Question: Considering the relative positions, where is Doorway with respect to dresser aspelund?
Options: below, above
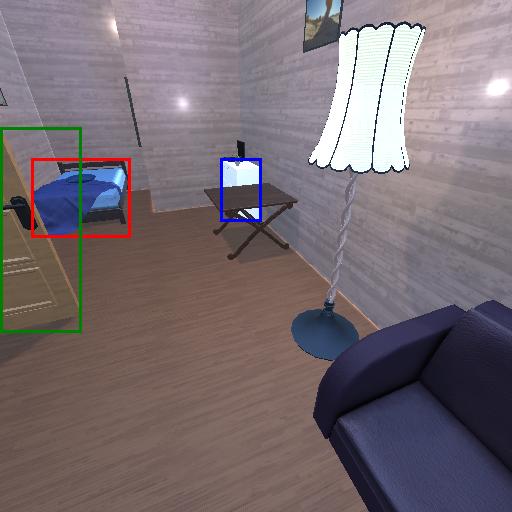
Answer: below